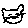
Label: cat